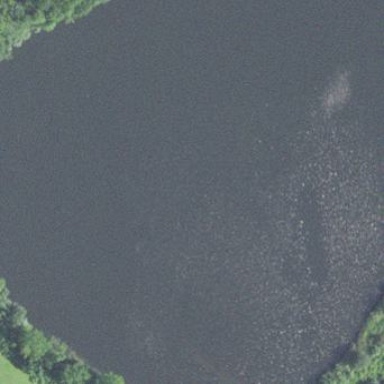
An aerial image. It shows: Serene pond surrounded by nature.